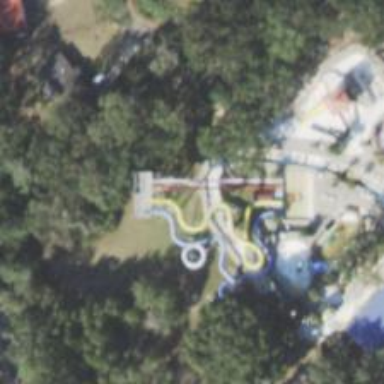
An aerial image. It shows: Water slide attraction.